Field crop: tomato
Growth stage: 2
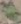
Species: solanum